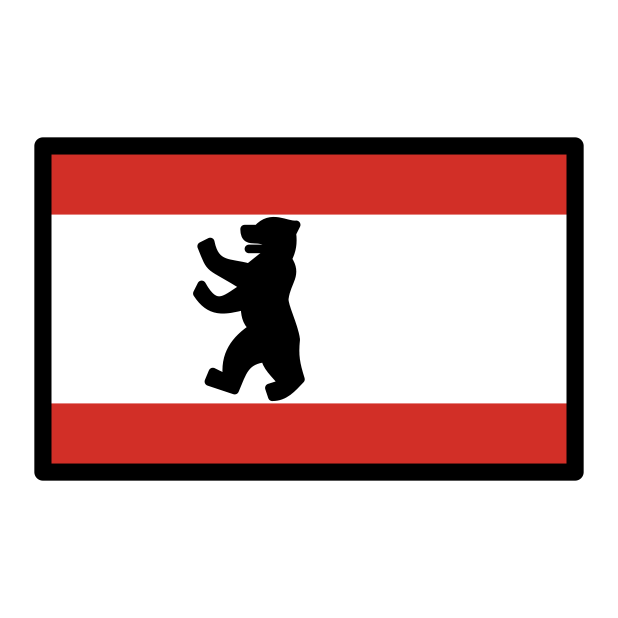
berlin flag